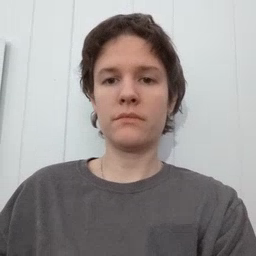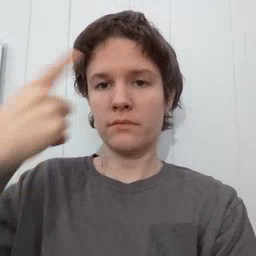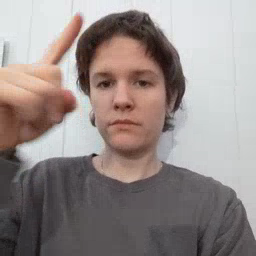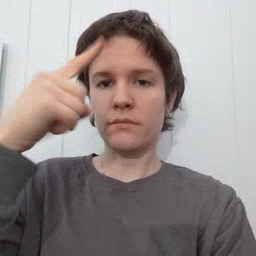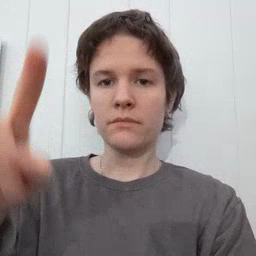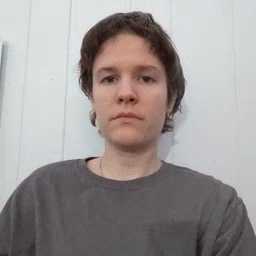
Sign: for